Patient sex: F
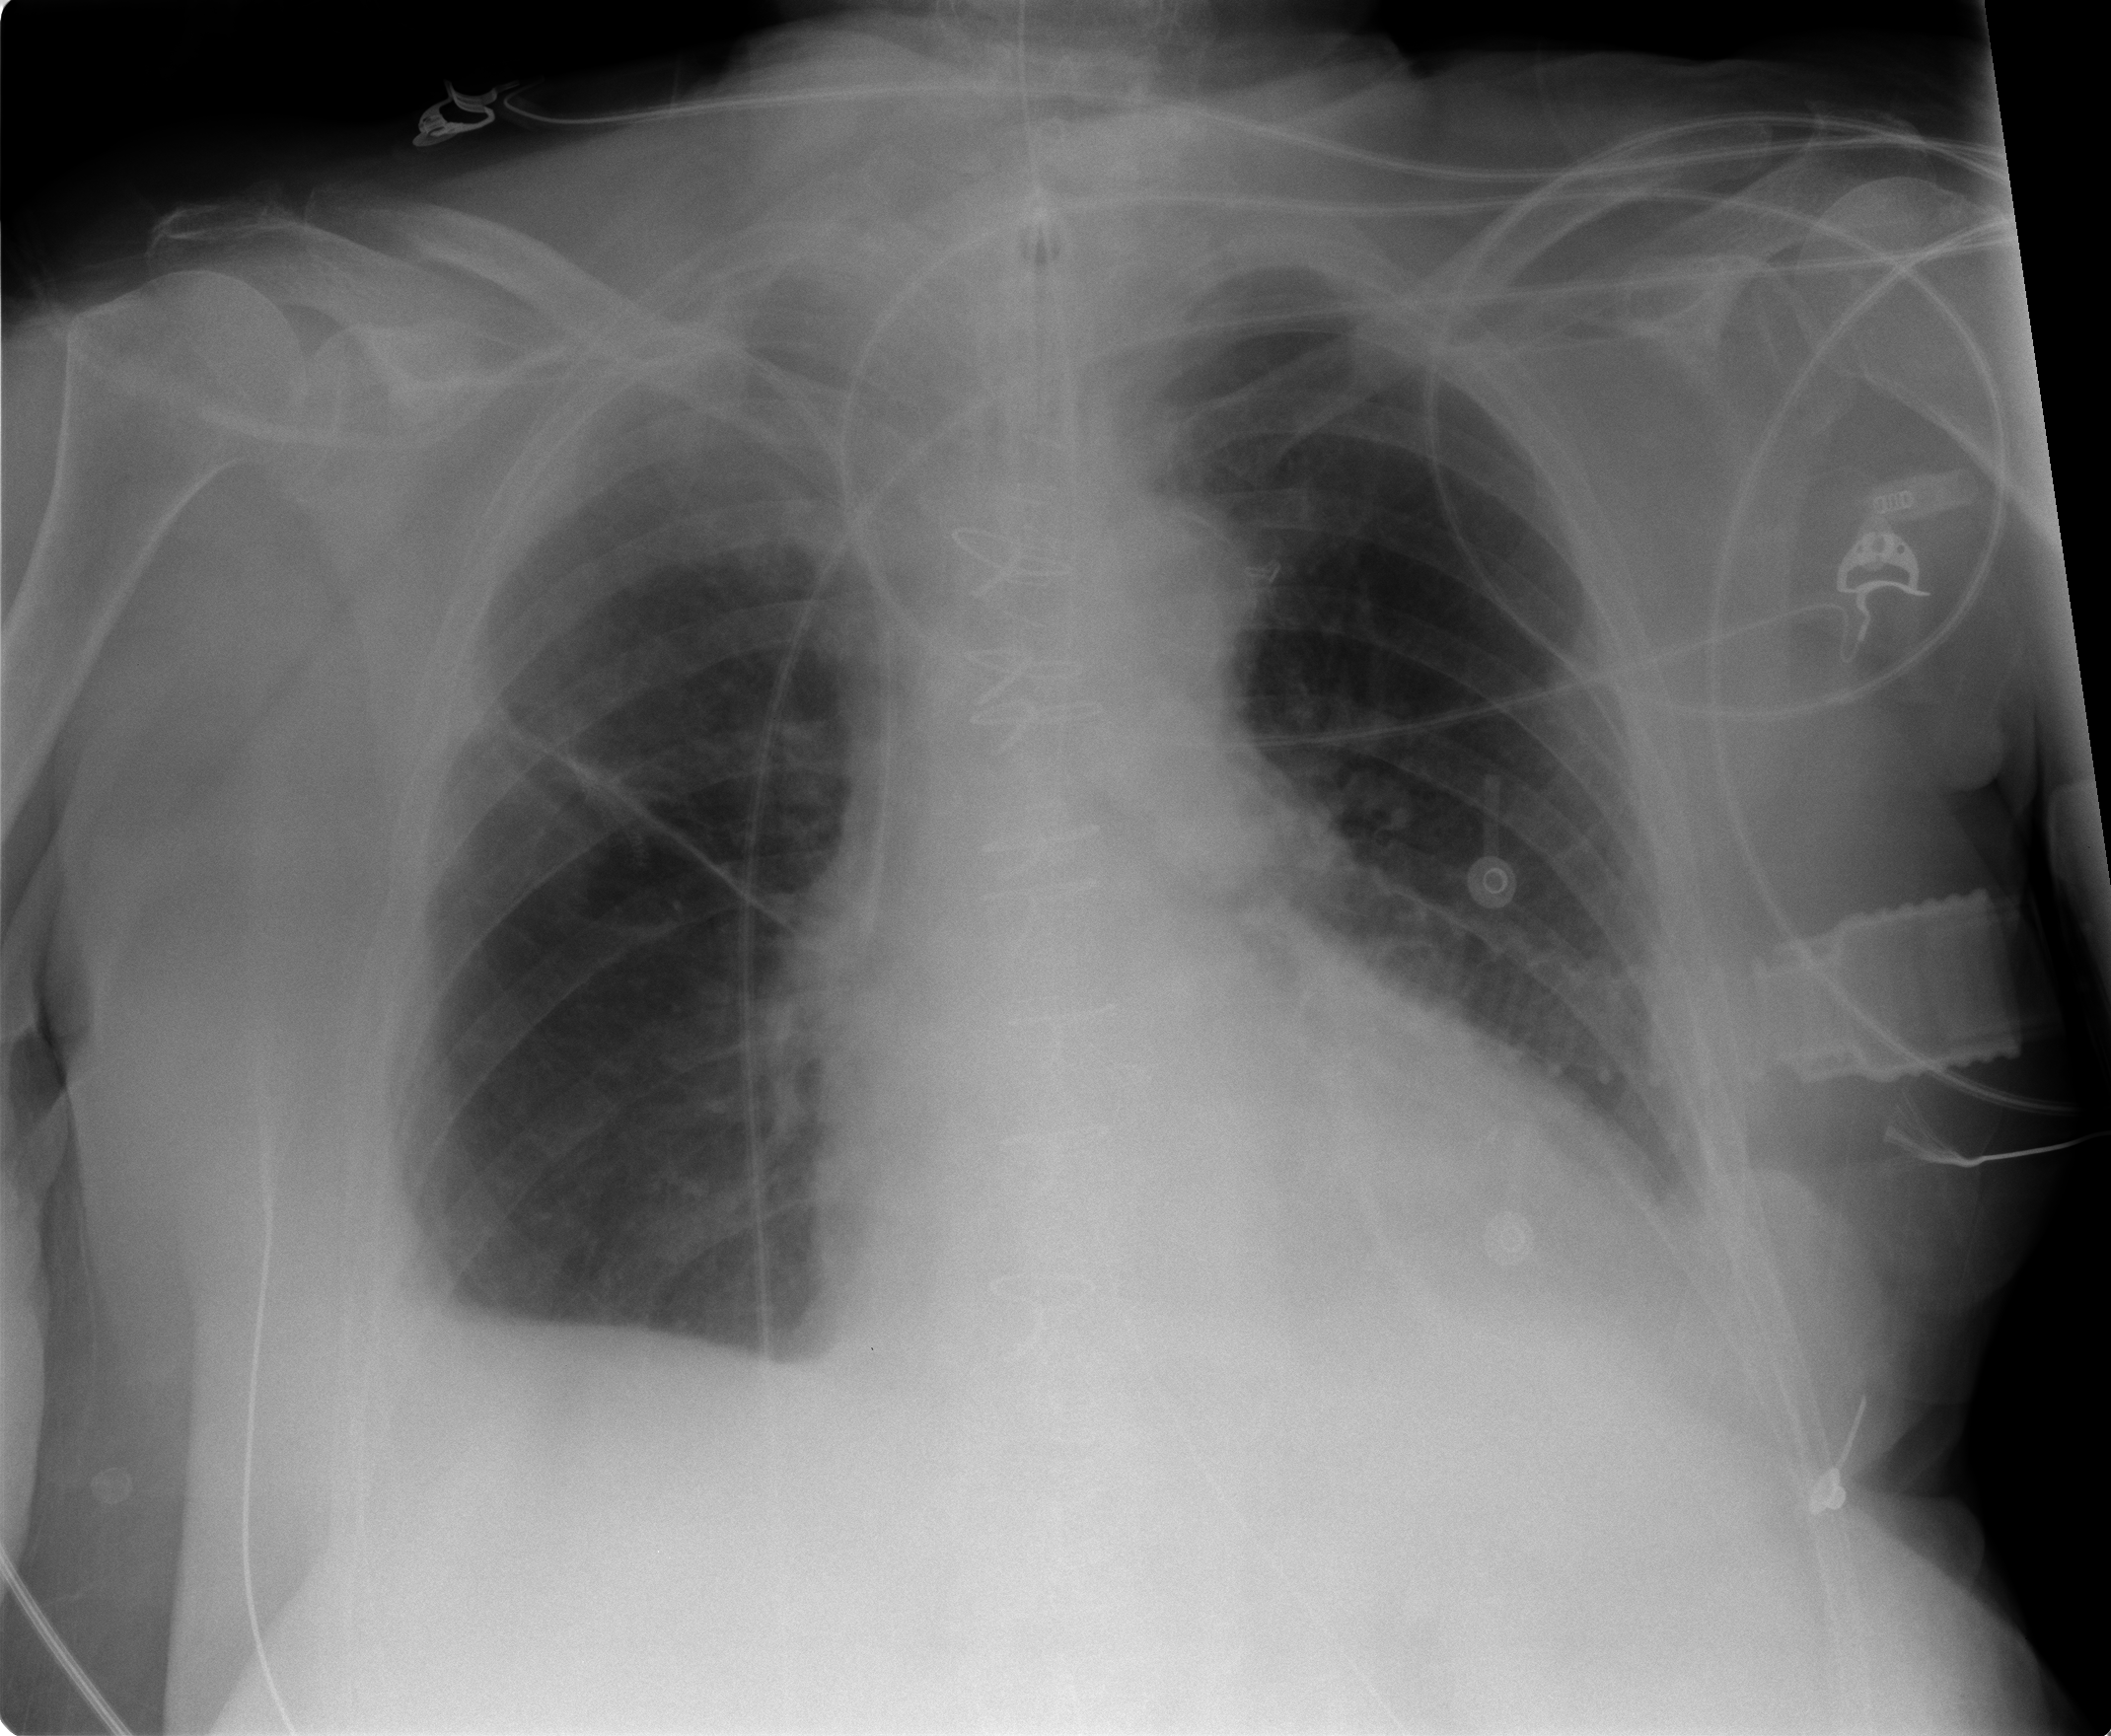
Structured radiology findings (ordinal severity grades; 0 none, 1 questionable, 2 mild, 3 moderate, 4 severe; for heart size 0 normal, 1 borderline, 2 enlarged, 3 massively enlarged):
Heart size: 2
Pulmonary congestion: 1
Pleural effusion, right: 1
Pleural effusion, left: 2
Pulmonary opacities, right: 0
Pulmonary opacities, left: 0
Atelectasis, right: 2
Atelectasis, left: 2